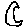
Label: moon